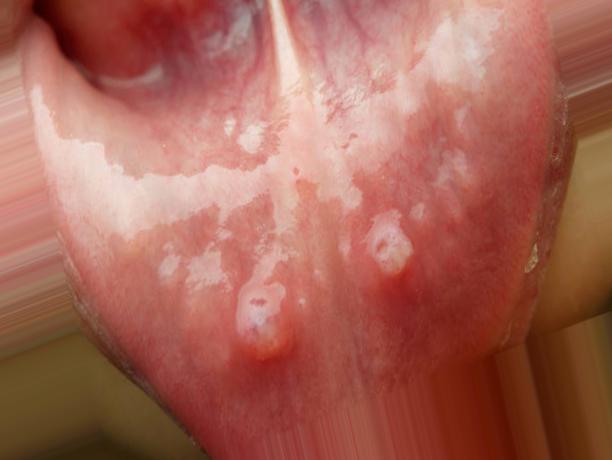
Condition: Mouth Ulcer